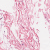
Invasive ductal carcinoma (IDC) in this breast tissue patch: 0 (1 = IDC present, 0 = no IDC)